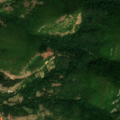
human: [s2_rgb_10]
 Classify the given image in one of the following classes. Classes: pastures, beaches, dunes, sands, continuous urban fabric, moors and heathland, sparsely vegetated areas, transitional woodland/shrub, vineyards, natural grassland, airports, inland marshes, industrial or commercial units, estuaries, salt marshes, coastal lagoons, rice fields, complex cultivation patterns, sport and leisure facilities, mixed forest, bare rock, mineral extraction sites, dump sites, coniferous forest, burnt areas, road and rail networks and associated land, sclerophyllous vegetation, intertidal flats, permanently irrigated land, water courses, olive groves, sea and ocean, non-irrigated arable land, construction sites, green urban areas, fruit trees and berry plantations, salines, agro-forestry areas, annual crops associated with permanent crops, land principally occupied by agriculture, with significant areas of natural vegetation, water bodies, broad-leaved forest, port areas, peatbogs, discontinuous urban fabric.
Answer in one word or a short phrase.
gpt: complex cultivation patterns, land principally occupied by agriculture, with significant areas of natural vegetation, transitional woodland/shrub